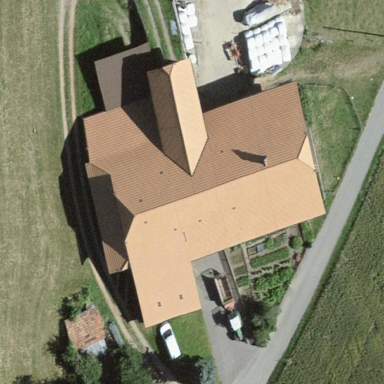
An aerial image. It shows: Farm building.